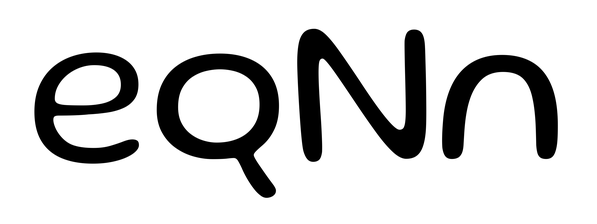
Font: Gluten_Light